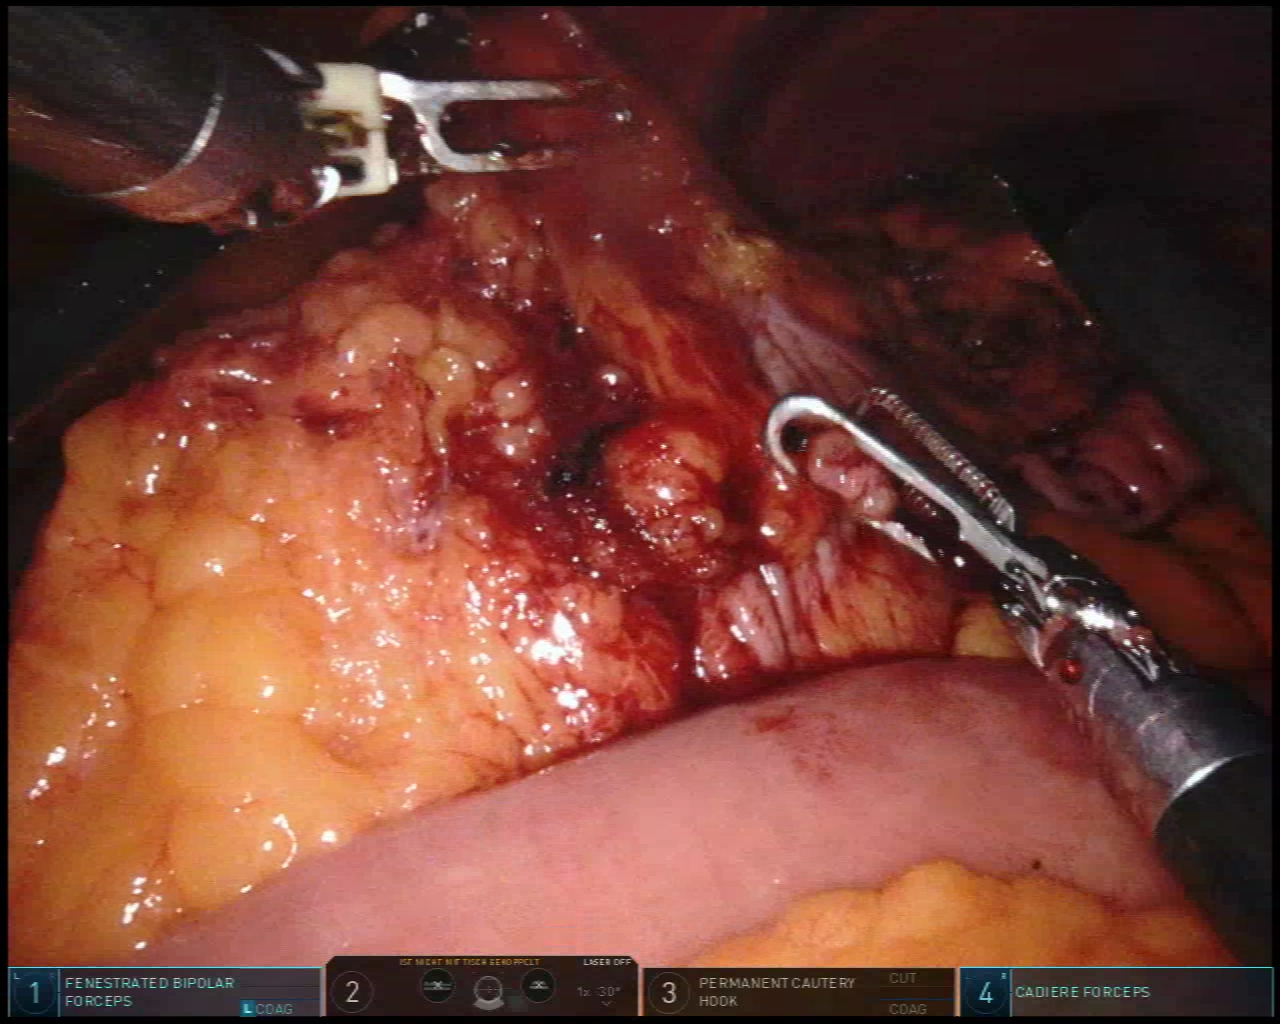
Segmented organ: small_intestine
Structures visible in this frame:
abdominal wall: yes
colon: yes
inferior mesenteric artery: no
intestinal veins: no
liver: no
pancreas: no
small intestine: yes
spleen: no
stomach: no
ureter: no
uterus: no
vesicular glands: no